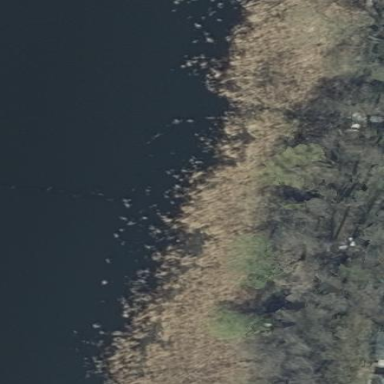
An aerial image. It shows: Reedbed in wetland area.